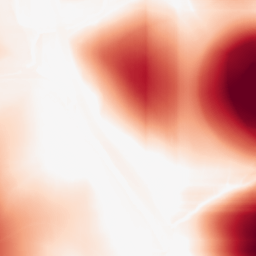
Category: morphological
Decomposition family: rolling_ball
Decomposition parameters: radius: 100
Upsampling method: bicubic
Upsampling parameters: scale: 8
Upsampling scale: 8